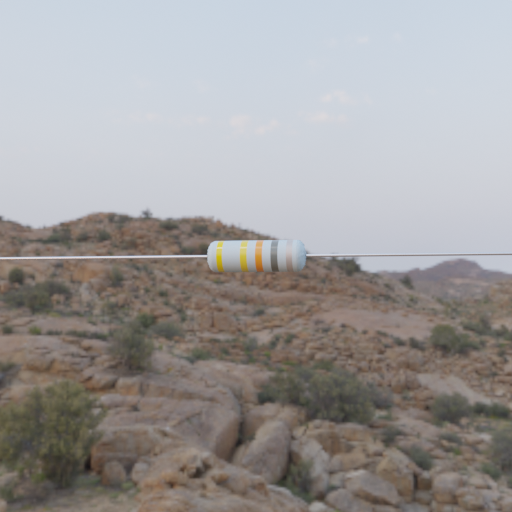
Resistor colour bands (in order): yellow, yellow, orange, gray, silver